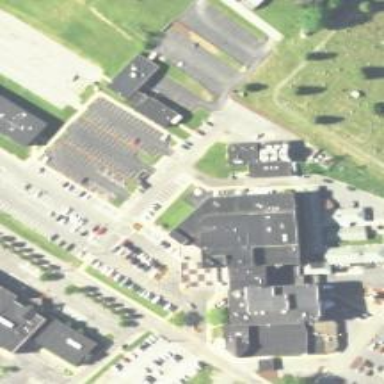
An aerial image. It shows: Hospital building.